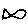
Label: fish